Question: I would like to clip an image by an irregular mask, but do not know which libraries to use or if is possible using 'magick' with 'cowplot'.
Let's say I have an image downloaded into R via the 'magick' library:
'''
library(magick)
#> Linking to ImageMagick 6.9.12.3
#> Enabled features: cairo, fontconfig, freetype, heic, lcms, pango, raw, rsvg, webp
#> Disabled features: fftw, ghostscript, x11
library(cowplot)
tdir=tempdir()
url = "https://upload.wikimedia.org/wikipedia/commons/b/b3/USA-NYC-Empire_State1.JPG"
download.file(url,destfile = file.path(tdir,"/ESB.jpg"))
#if(file.exists(paste(tdir,"/ESB.jpg",sep=""))==FALSE){
# download.file(url, destfile = file.path(tdir,"ESB.jpg"))}
ESB = image_read(path = paste(tdir,"/ESB.jpg",sep=""))
ESB2 = image_resize(ESB, "500x500")
'''
I can use 'ggdraw()' from the 'cowplot' package to draw_lines on top of this image, like so:
'''
ggdraw()+
draw_image(ESB2)+
draw_line(x=c(.5,.285),y=c(.9,.1),col='red')+
draw_line(x=c(.5,.715),y=c(.9,.1),col='red')+
draw_line(x=c(.715,.285),y=c(.1,.1),col='red')
'''

But there is no way to clip the image area outside of these lines. I have seen other Stack Exchange posts that clip on simpler polygons, like circles. Is there a way to clip an image in such a way? I am open to other libraries to solve the problem.
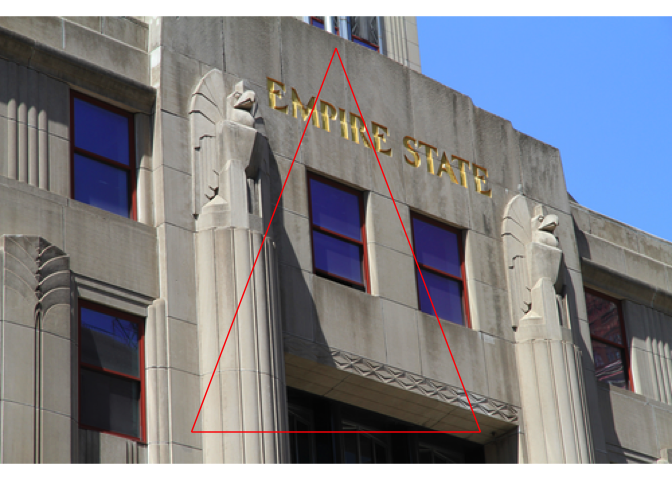
Answer: As of R 4.1, we can define clipping masks in grid graphics. Convert your magick image to a rasterGrob and draw it in a viewport that has a mask made from your triangle co-ordinates. The following is a full reprex:
'''
library(magick)
#> Linking to ImageMagick 6.9.12.3
#> Enabled features: cairo, freetype, fftw, ghostscript, heic, lcms, pango, raw, rsvg, webp
#> Disabled features: fontconfig, x11
library(grid)
url <- paste0("https://upload.wikimedia.org/wikipedia/commons/",
"b/b3/USA-NYC-Empire_State1.JPG")
ESB <- image_read(url)
ESB2 <- image_resize(ESB, "500x500")
ESB_grob <- rasterGrob(ESB2)
mask <- as.mask(polygonGrob(x = c(0.285, 0.5, 0.715, 0.285),
y = c(0.1, 0.9, 0.1, 0.1)))
grid.newpage()
pushViewport(viewport(mask = mask))
grid.draw(ESB_grob)
'''
<URL>
<URL>